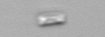
Label: Bacillariophyceae